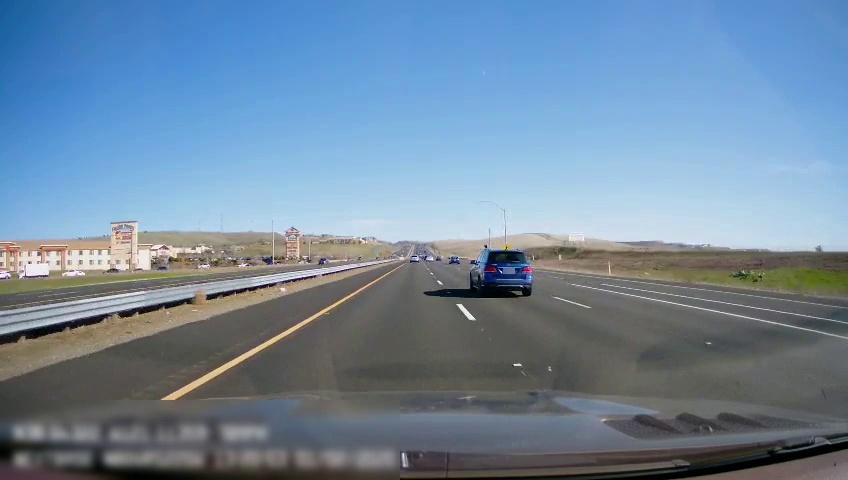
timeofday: Day
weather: Sunny
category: Drivable Space
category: Drivable Space
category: Vehicles | Car
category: Vehicles | SUV
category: Vehicles | SUV
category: Vehicles | Car
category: Vehicles | Car
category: Vehicles | Car
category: Vehicles | Other LV
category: Vehicles | Car
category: Vehicles | Car
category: Vehicles | Car
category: Vehicles | SUV
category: Vehicles | SUV
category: Lanes | Current Lane
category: Lanes | Current Lane
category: Lanes | Alternate Lane
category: Lanes | Alternate Lane
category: Lanes | Alternate Lane
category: Lanes | Alternate Lane
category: Lanes | Opposite Lane
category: Lanes | Opposite Lane
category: Lanes | Opposite Lane